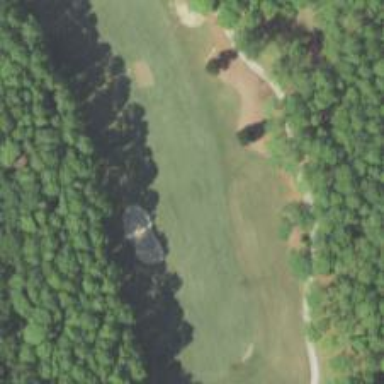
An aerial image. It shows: Golf hole.